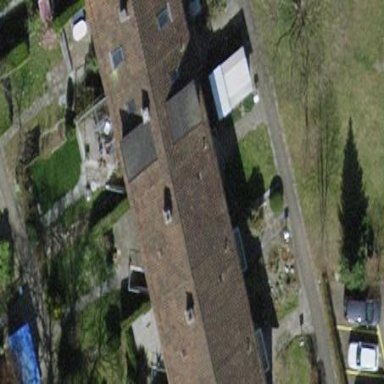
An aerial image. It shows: House with tiled roof.